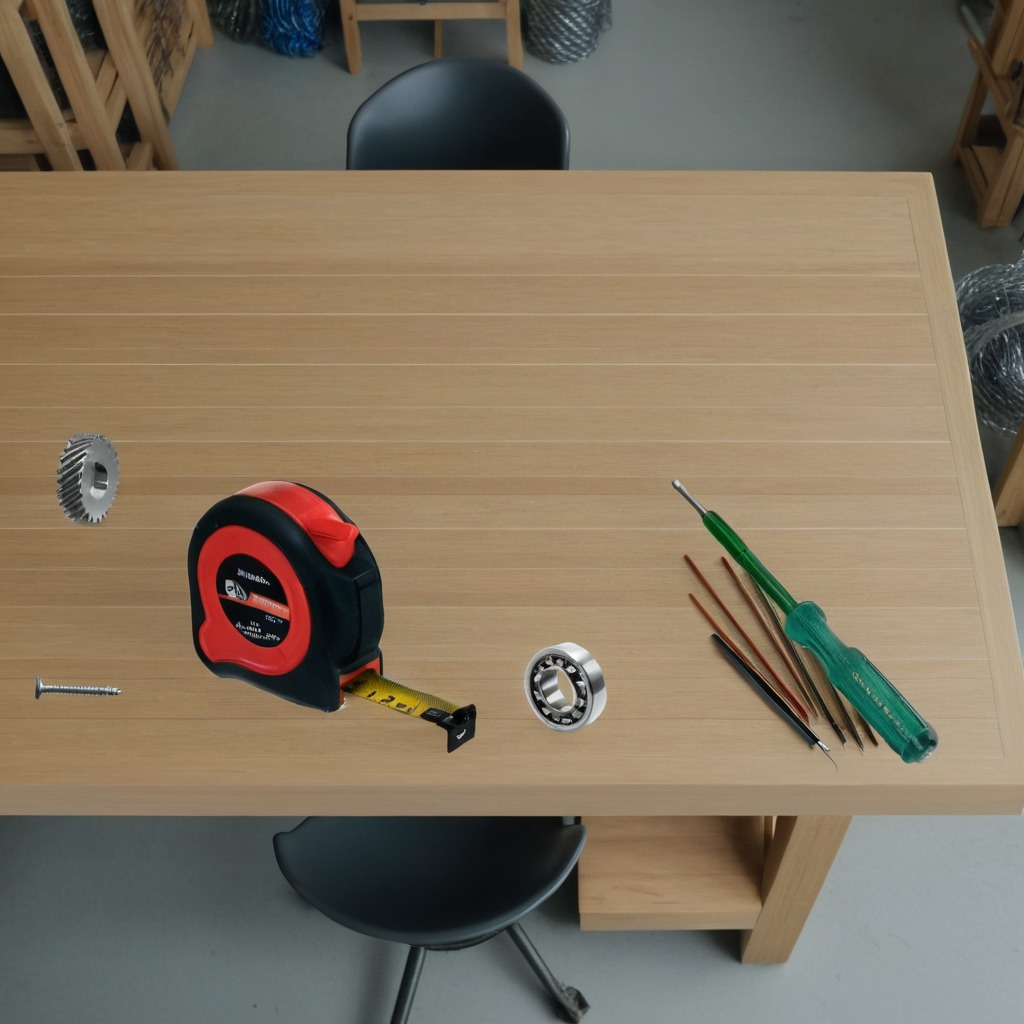
A ball bearing, a gear, a measuring tape, a screw, and a screwdriver are lying on the workbench.